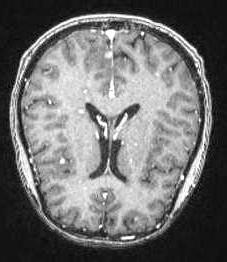
Label: notumor